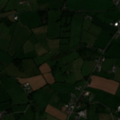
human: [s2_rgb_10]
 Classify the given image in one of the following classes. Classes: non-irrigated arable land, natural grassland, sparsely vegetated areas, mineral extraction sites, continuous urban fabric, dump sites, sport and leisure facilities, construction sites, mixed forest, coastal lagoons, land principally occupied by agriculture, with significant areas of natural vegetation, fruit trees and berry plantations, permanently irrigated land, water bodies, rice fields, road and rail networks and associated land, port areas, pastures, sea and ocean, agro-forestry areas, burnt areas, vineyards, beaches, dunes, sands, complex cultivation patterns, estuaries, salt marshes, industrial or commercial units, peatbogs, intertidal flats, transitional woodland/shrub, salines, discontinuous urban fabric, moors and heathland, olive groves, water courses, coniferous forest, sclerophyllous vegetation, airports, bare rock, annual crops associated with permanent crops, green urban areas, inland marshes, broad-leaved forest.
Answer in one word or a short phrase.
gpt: discontinuous urban fabric, pastures, land principally occupied by agriculture, with significant areas of natural vegetation